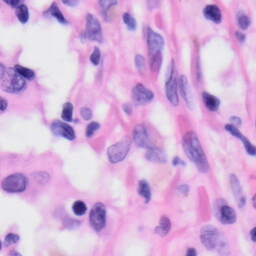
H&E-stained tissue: Skin